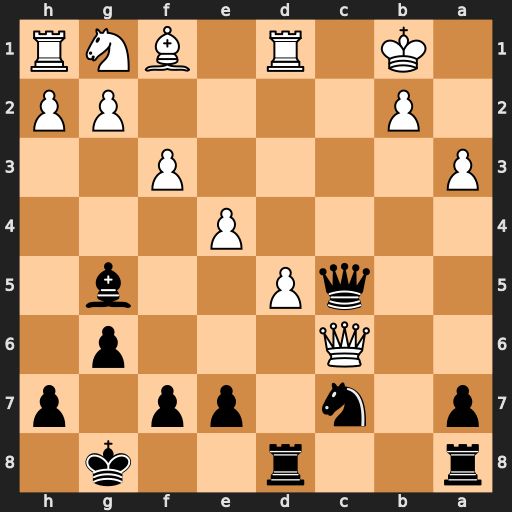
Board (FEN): r2r2k1/p1n1pp1p/2Q3p1/2qP2b1/4P3/P4P2/1P4PP/1K1R1BNR
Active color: b
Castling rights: -
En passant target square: -
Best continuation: Qxc6 dxc6 Rxd1+